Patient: sex F, age 54
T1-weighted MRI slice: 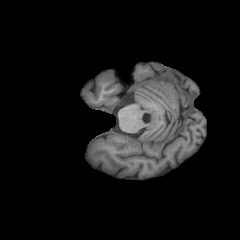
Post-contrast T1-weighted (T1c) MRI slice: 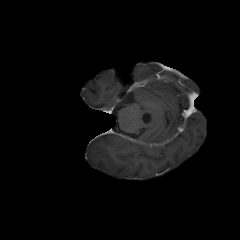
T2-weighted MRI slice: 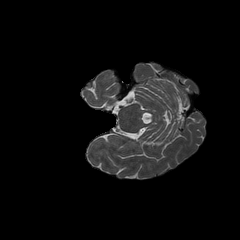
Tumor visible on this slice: no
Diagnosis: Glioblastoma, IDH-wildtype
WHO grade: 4